【题型】选择题　【知识点】平面几何　【难度】easy
如图，$\angle 1$，$\angle 2$，$\angle 3$ 是五边形 \(ABCDE\) 的三个外角，若 $\angle A + \angle B = 225^\circ$，则 $\angle 1 + \angle 2 + \angle 3 =$（\quad）
\vspace{0.5cm}
\noindent

A. \(225^\circ\) \quad\quad B. \(180^\circ\) \quad\quad C. \(145^\circ\) \quad\quad D. \(325^\circ\)
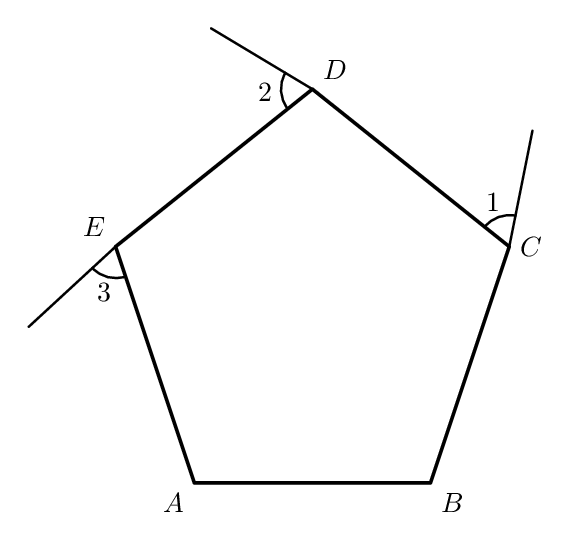
【解答】
% 清空页眉页脚，确保格式纯净
\pagestyle{empty}
% 严格统一字体大小12pt，行间距16pt，强制左对齐
\noindent
\fontsize{12pt}{16pt}\selectfont
\textbf{【答案】}A
\vspace{0.3cm}
\textbf{【分析】}
\vspace{0.3cm}
\textbf{【详解】}解：根据题意，五边形的内角和为：$(5-2) \times 180^\circ = 540^\circ$，
$\because \angle 1 + \angle 2 + \angle 3 = (180^\circ - \angle BCD) + (180^\circ - \angle CDE) + (180^\circ - \angle AED)$
$= 540^\circ - (\angle BCD + \angle CDE + \angle AED)$，
$\because \angle BCD + \angle CDE + \angle AED = 540^\circ - (\angle A + \angle B)$，
$\therefore \angle 1 + \angle 2 + \angle 3 = 540^\circ - (540^\circ - 225^\circ) = 225^\circ$；
故选：A.